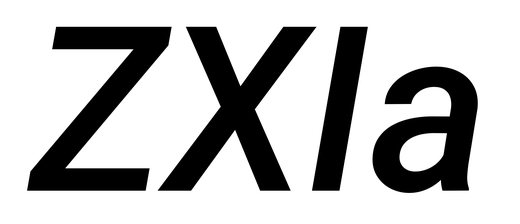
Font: Roboto-Italic_Medium_Italic